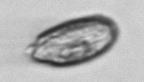
Label: Katodinium_or_Torodinium